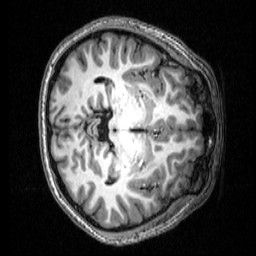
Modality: T1w
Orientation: axial
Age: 20
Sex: male
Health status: healthy
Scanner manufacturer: siemens
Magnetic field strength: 3 T
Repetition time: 2.53 s
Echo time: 0.00339 s